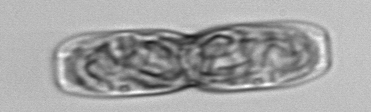
Label: pennate_morphotype1